Question: I have next view controllers:
- FirstViewController- SecondViewController- ThirdViewController
The goal is: present ThirdViewController via SecondViewController.
In FirstViewController I present SecondViewController using method below:
'''
[self presentModalViewController:secondViewController animated:NO];
'''
When the SecondViewController is loaded I present ThirdViewController in '-viewDidAppear:' delegate callback method:
'''
- (void)viewDidAppear:(BOOL)animated
{
[super viewDidAppear:animated];
[self presentModalViewController:thirdViewController animated:NO];
}
'''
So, as I think the scheme for present view controllers is already known for all of us. Maybe the design of the code is not good, but I have made this solution and have problem described below.
When the ThirdViewController is loaded I have issues with 20 points (but just for iOS 4.3, other versions work good).
I have attached file that shows my issue.

As you can see on the left side I have unneeded offset. After rotate screen this issue disappear.
When I print ThirdViewController views frame it shows me frame = (0 0; 480 300). Maybe the issue in SecondViewControllers view.
About rotation. I have implemented these methods below in each controllers:
'''
- (BOOL)shouldAutorotate
{
return YES;
}
- (NSUInteger)supportedInterfaceOrientations
{
return UIInterfaceOrientationMaskLandscape;
}
- (BOOL)shouldAutorotateToInterfaceOrientation:(UIInterfaceOrientation)interfaceOrientation
{
if (interfaceOrientation==UIInterfaceOrientationLandscapeLeft || interfaceOrientation==UIInterfaceOrientationLandscapeRight)
return YES;
return NO;
}
'''
(UPDATE:) Yes I have found the issue right now and the SecondViewController frame = (0 20; 300 480); but I don't understand why.
I add this method for check current orientation:
'''
-(void) getCurrentOrientation{
UIInterfaceOrientation orientation = [[UIDevice currentDevice] orientation];
if(orientation == UIInterfaceOrientationPortrait){
NSLog(@"portrait");
} else if(orientation == UIInterfaceOrientationLandscapeRight) {
NSLog(@"LandscapeRight");
} else if(orientation == UIInterfaceOrientationLandscapeLeft) {
NSLog(@"LandscapeLeft");
}
}
'''
and check it in '-viewDidAppear:' method and it show that current orientation is portrait instead of landscape mode that I setup in 'shouldAutorotateToInterfaceOrientation' callback.
Also, I have found that for iPad iOS 4.3 it works good.
I did all test on iPhone Simulator.
I have added this code to my base view controller, but it still does not work for me.
'''
- (void)willRotateToInterfaceOrientation:(UIInterfaceOrientation)toInterfaceOrientation duration:(NSTimeInterval)duration
{
if (UIInterfaceOrientationIsLandscape(self.interfaceOrientation)) {
//Landscape orientation code
if (IS_IPAD) {
[self.view setFrame:CGRectMake(0, 0, 1024, 748)];
}
else if (IS_IPHONE) {
[self.view setFrame:CGRectMake(0, 0, 480, 300)];
}
else if (IS_IPHONE_5) {
[self.view setFrame:CGRectMake(0, 0, 568, 300)];
}
NSLog(@"landscape");
NSLog(@"%@", [NSValue valueWithCGRect:self.view.frame]);
}else {
//portrait orientation code
NSLog(@"portrait");
}
}
'''
(WORK UPDATE:)
I fixed this problem using this code below:
'''
[UIApplication sharedApplication].statusBarHidden = YES;
if (self.thirdViewController) self.thirdViewController = nil;
self.thirdViewController = [[ThirdViewController alloc] initWithNibName:@"ThirdViewController"] bundle:nil];
[self presentModalViewController:self.self.thirdViewController animated:NO];
[UIApplication sharedApplication].statusBarHidden = NO;
'''
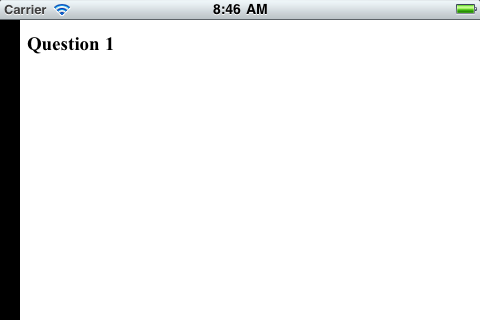
Answer: Alexander, could you please try below code. It is work in 4.3 (add to SecondViewController):
'''
- (void)willRotateToInterfaceOrientation:(UIInterfaceOrientation)toInterfaceOrientation duration:(NSTimeInterval)duration {
[super willRotateToInterfaceOrientation:toInterfaceOrientation duration:duration];
[UIApplication sharedApplication].statusBarHidden = YES;
}
- (void)viewDidAppear:(BOOL)animated {
[super viewDidAppear:animated];
AMThirdViewController* th = [[AMThirdViewController alloc] initWithNibName:nil bundle:nil];
[self presentModalViewController:th animated:NO];
[UIApplication sharedApplication].statusBarHidden = NO;
}
'''